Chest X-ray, AP view. Patient: 74 years old, sex F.
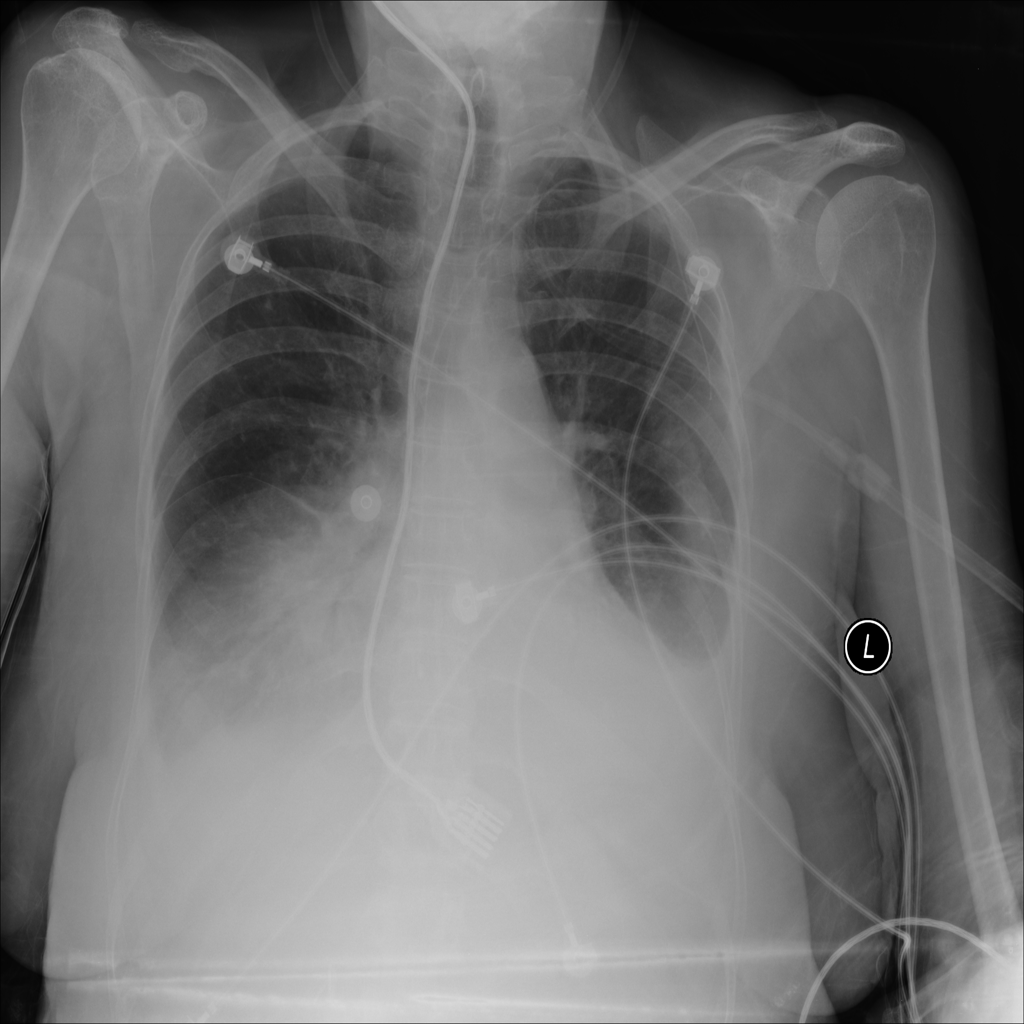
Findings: Atelectasis, Infiltration